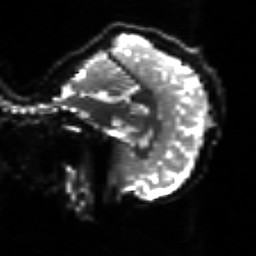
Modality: sbref
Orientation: sagittal
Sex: female
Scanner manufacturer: siemens
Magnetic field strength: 3 T
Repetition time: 5 s
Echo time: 0.071 s